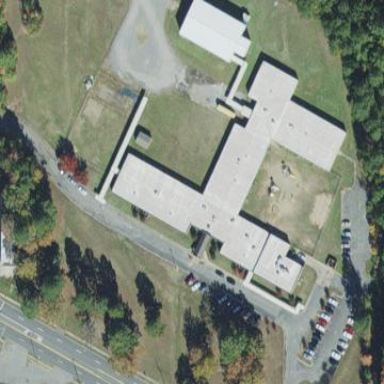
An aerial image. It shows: School.